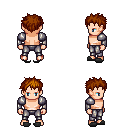
a pixel art fantasy rpg character, male body template, human, light skin, steel arm armor, metal pants, brunette bedhead hairstyle, gray slippers, four views (front, back, left, right), 2x2 character sprite sheet, small pixel art, hard edges, no anti-aliasing